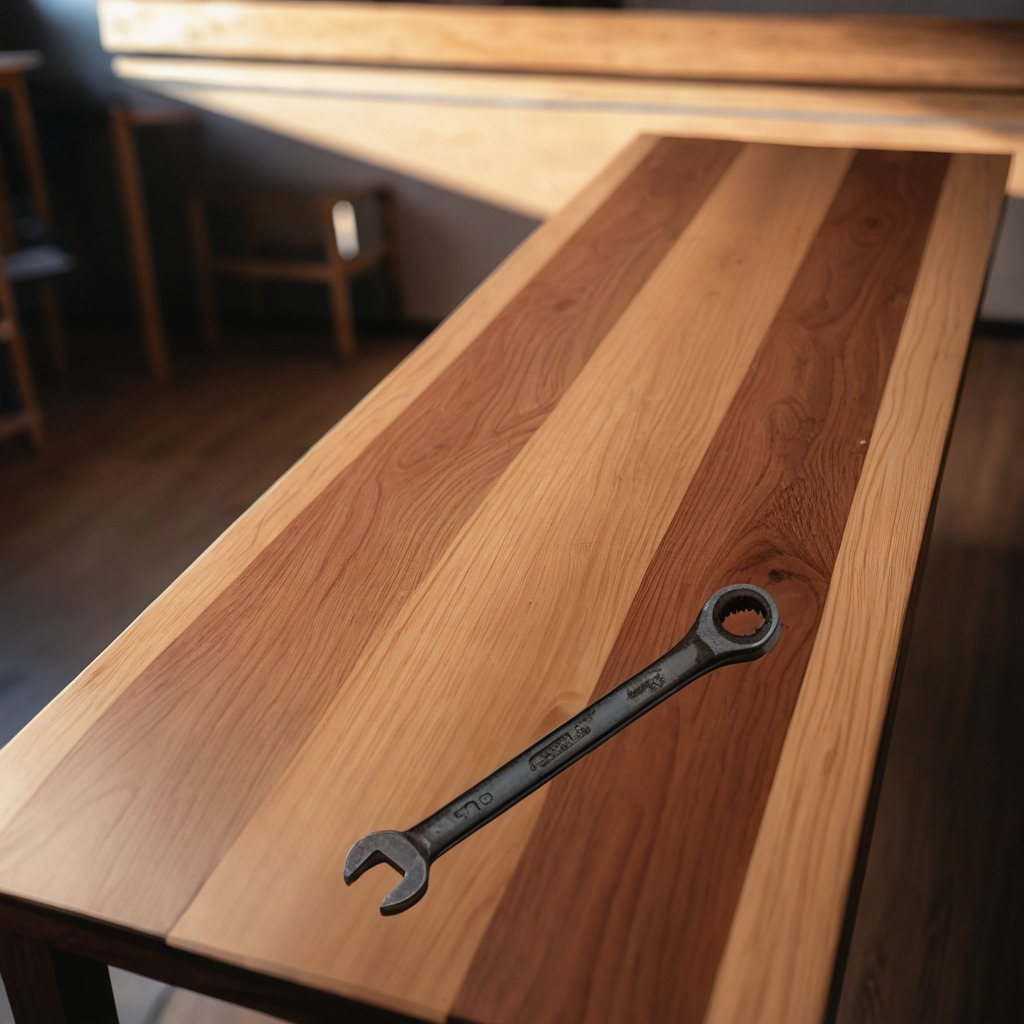
An wrench is lying on the wooden table in the carpentry studio.